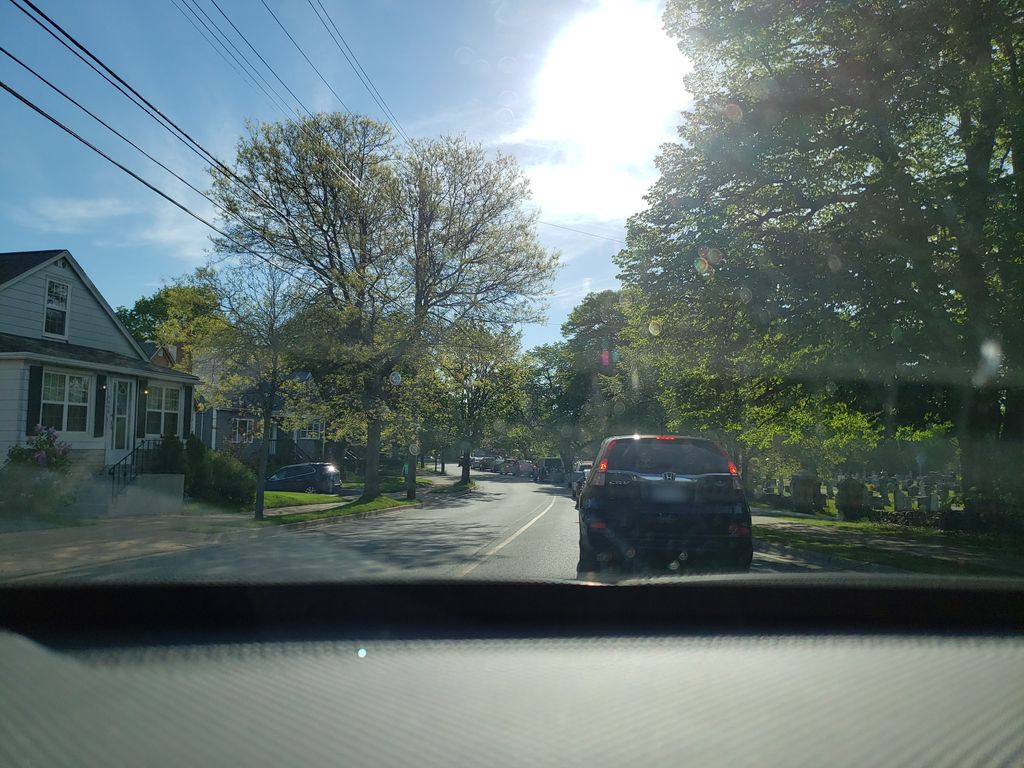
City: halifax